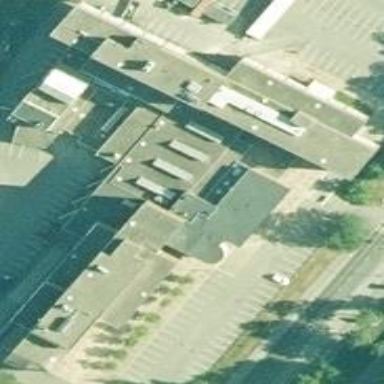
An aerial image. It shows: Courthouse building.